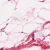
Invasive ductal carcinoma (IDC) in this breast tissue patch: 0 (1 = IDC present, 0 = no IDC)